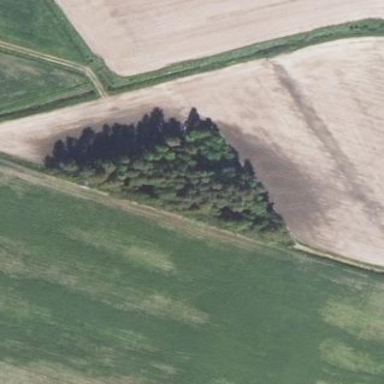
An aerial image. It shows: Forest area.